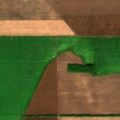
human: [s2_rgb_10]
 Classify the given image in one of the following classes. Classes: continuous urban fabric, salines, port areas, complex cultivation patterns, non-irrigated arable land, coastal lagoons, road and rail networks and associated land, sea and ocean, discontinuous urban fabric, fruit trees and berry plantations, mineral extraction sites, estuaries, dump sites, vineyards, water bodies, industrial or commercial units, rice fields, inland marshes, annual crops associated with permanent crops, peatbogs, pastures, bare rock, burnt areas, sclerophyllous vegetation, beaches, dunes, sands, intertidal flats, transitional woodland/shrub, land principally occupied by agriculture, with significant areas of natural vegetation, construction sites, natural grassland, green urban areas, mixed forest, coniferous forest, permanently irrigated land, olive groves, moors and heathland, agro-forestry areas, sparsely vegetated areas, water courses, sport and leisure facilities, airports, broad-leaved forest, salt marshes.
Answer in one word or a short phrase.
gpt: non-irrigated arable land